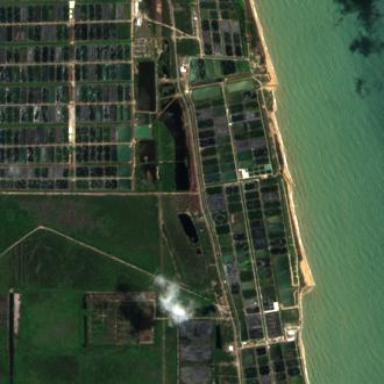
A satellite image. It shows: Area dedicated to aquaculture.